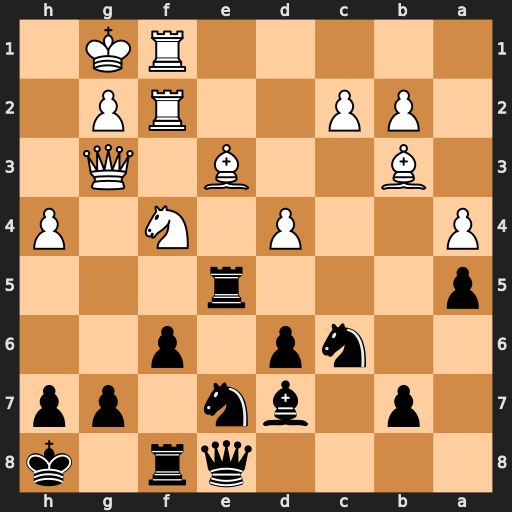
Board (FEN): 4qr1k/1p1bn1pp/2np1p2/p3r3/P2P1N1P/1B2B1Q1/1PP2RP1/5RK1
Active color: b
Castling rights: -
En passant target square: -
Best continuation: Nf5 dxe5 Nxg3